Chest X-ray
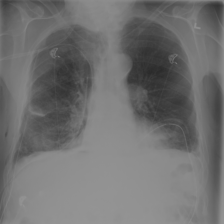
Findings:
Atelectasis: positive
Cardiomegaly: negative
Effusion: positive
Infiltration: positive
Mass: negative
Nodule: negative
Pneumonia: negative
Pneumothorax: positive
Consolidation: negative
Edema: negative
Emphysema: negative
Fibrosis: negative
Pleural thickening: negative
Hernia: negative